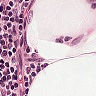
Metastatic tissue present: no